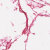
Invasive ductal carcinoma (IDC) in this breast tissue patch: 0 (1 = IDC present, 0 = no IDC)